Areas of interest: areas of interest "Lee Clothing Factory"
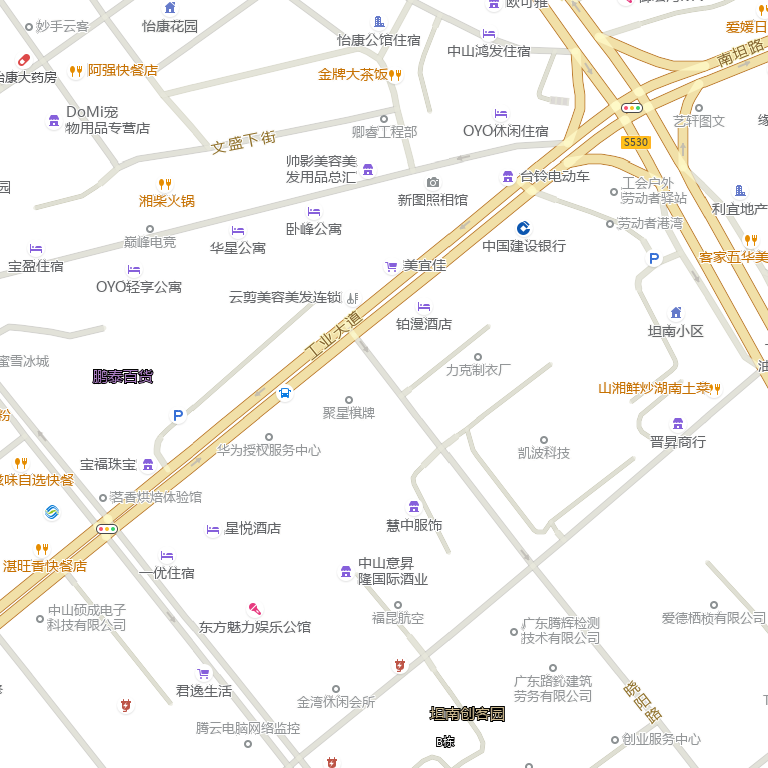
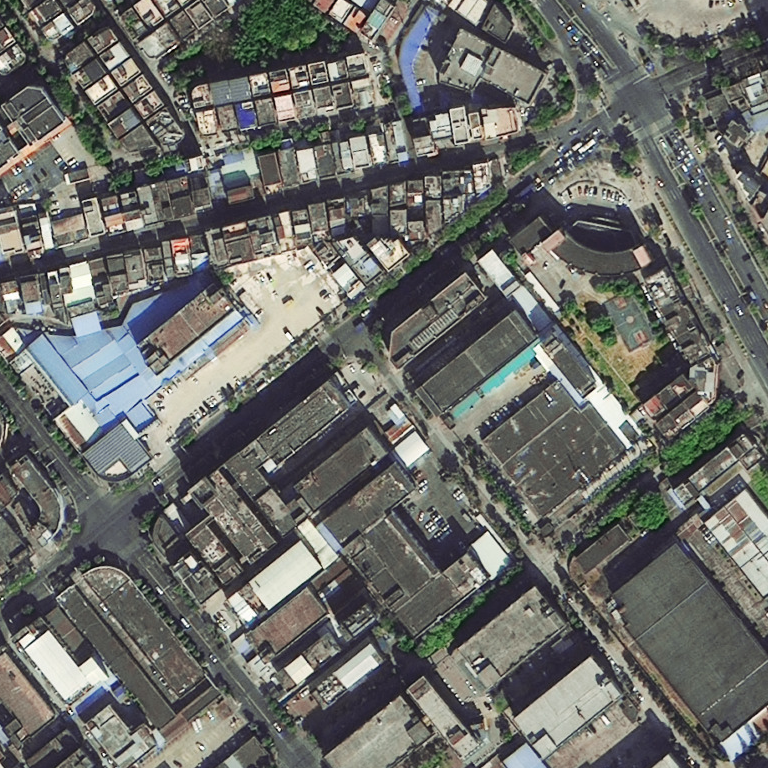